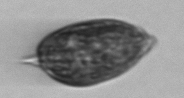
Label: Prorocentrum_micans